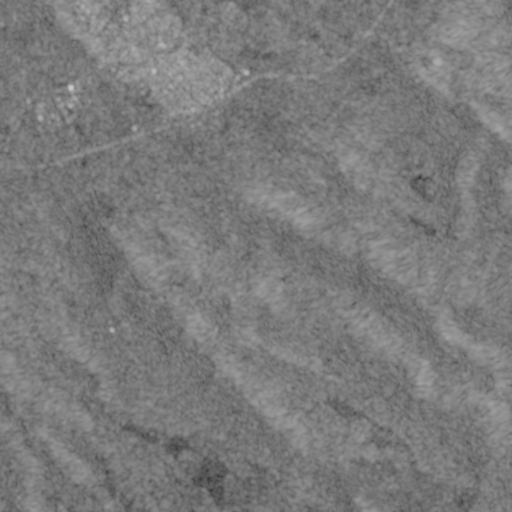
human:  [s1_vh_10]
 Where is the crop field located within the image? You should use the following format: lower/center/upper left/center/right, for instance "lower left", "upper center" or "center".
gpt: The crop field is located in the upper left of the image.
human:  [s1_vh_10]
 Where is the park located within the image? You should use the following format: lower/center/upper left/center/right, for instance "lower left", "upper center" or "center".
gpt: The park is located in the upper left of the image.
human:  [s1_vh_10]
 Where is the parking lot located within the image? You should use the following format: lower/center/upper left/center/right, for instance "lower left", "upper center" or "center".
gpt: The parking lot is located in the upper center of the image.
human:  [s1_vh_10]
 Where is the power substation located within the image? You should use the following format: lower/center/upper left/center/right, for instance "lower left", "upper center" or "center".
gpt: The power substation is located in the upper of the image.
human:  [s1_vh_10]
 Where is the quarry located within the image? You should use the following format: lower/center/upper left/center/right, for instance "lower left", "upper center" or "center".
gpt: The quarry is located in the upper right of the image.
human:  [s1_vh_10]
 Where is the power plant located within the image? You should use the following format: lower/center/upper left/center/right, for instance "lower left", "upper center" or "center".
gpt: There is no power plant in the image.

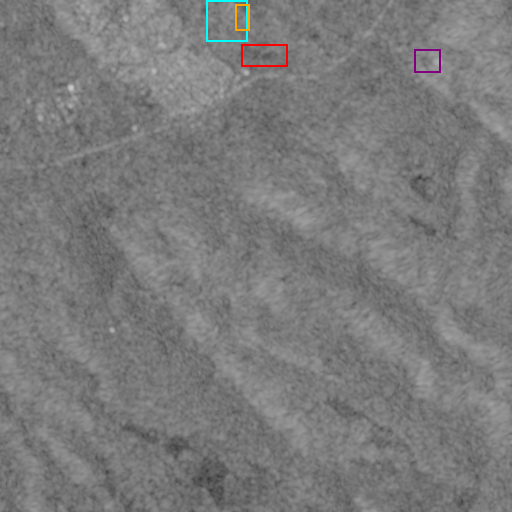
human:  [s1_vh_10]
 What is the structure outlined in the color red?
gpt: The structure outlined in red is a crop field.
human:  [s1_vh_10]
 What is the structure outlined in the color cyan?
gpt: The structure outlined in cyan is a park.
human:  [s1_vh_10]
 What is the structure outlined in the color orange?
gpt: The structure outlined in orange is a parking lot.
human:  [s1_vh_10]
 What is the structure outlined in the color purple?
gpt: The structure outlined in purple is a quarry.
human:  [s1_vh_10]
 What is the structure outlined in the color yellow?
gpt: There is no yellow outline.